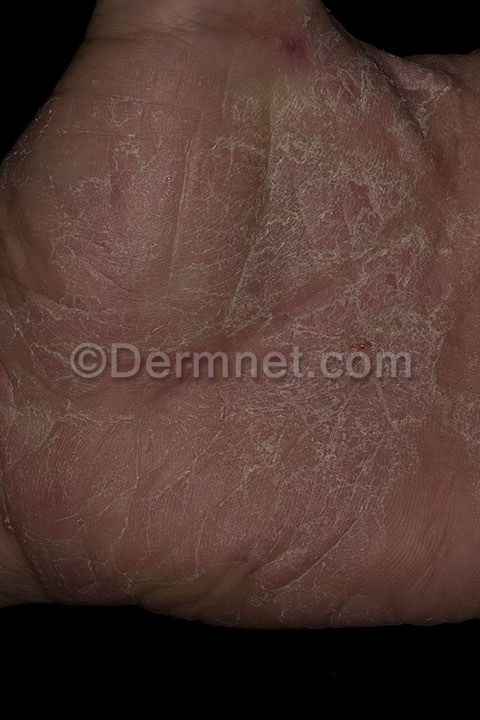
Disease: Psoriasis pictures Lichen Planus and related diseases